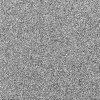
Atmospheric dust classification: dusty